Question: I would like to add dynamic content to front page of Magento site that looks like this...

I wrote a small "template program" called myPgm.phtml that looks like this:
'''
<?php
$cats = Mage::getModel('catalog/category')->load(2)->getChildren();
$catIds = explode(',' , $cats);
?>
<div class='block block-list'>
<div class='block-title'><strong><span>Goto Category</span></strong></div>
<div class='block-content'>
<ul>
<?php foreach($catIds as $catId): ?>
<ul>
<?php
$category = Mage::getModel('catalog/category')->load($catId);
echo '<li>&nbsp; <a href="' . $category->getUrl() . '">';
echo $category->getName() . '</a></li>';
?>
</li>
<?php endforeach; ?>
</ul>
</div>
</div>
'''
I put this in:
app/design/frontend/default/mytheme/template/catalog/navigation/mypgm.phtml
Then in the front page CMS->Pages->Design, I added the following XML reference in side the "&gtreference name="header"&lt" section.
'''
<block type="core/template" name="catalog.category" template="catalog/navigation/mypgm.phtml">
</block>
'''
I put it next to an existing block that does appear on front page.
However my new block does not appear. What am I missing?
---
---
---
I did some additional testing. It works when I put it CMS->Pages->Front-Page->Content as
{{block type="core/template" name="catalog.category" template="catalog/navigation/mypgm.phtml"}}
I also works when I drop the block in this form:
'''
<block type="catalog/navigation" name="catalog.category" template ="catalog/navigation/category.phtml"/>
'''
... in content, left, and right "reference" sections, however not in header... maybe program has not fully boostrapped when header is created????
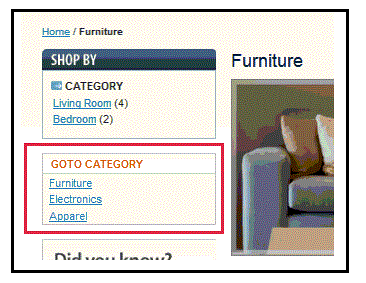
Answer: Try this on your CMS page:
'{{block type="core/template" name="giveitaname" template="path/to/your.phtml"}}'